Question: I am trying to make a 3-column layout but as you can see from the screenshot below the left-most and right-most columns don't span all the way down:

You can find the code at <URL> and I'm going to paste it here, too:
'''
<div class="wrapper">
<div class="primary">
<div class="primary-left">
Primary Left<br>
blah
</div>
<div class="primary-right">
Primary Right
</div>
</div>
<div class="secondary">
Secondary
</div>
</div>
'''
CSS:
'''
.wrapper {
overflow: hidden;
width: 600px;
border: 1px solid black;
}
.secondary {
width: 200px;
float: left;
background: cyan;
}
.primary {
width: 400px;
float: right;
}
.primary-left {
width: 300px;
float: left;
background: grey;
}
.primary-right {
width: 100px;
float: right;
background: yellow;
}
'''
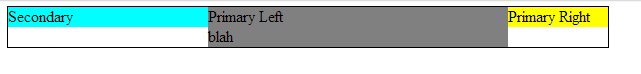
Answer: My coworker gave a solution. The main idea is not to use float property and use display table and table-cell. Please refer to <URL> for reference. I had to move div.secondary to the top, I commented out the float attribute everywhere, I've declared div.wrapper as display: table and div.secondary, div.primary-left, and div.primary-right as display: table-cell.